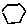
Label: hexagon